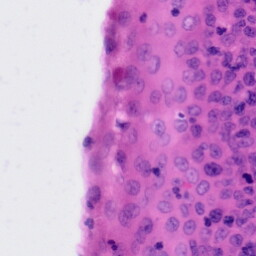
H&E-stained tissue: Tonsil